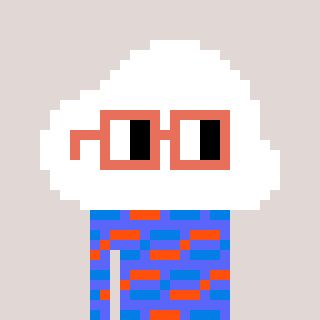
a pixel art character with square orange glasses, a cloud-shaped head and a purple-colored body on a warm background